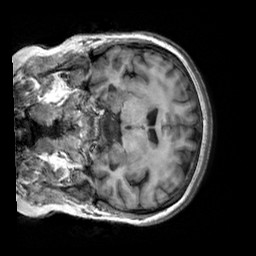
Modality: T1w
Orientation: coronal
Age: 25
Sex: female
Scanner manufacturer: siemens
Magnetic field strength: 3 T
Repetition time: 2.3 s
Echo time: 0.00303 s